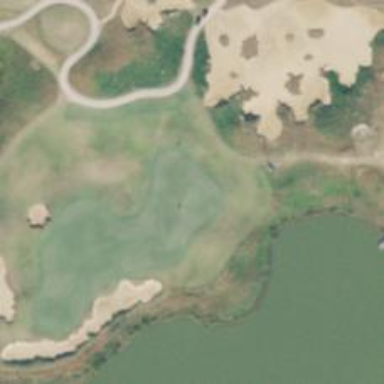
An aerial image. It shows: View of golf hole.